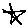
Label: star